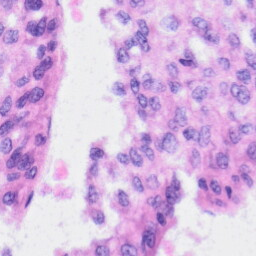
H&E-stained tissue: Liver